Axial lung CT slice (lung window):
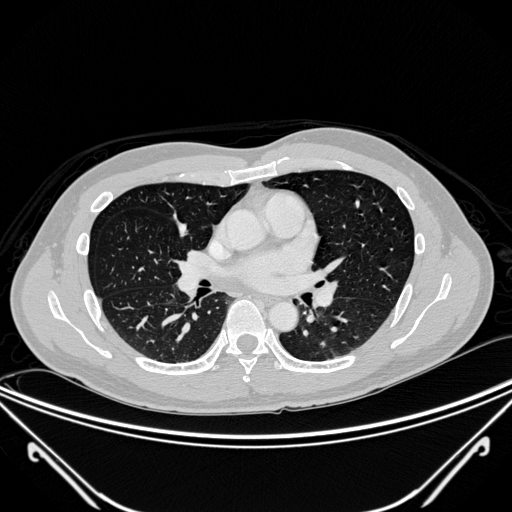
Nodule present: no